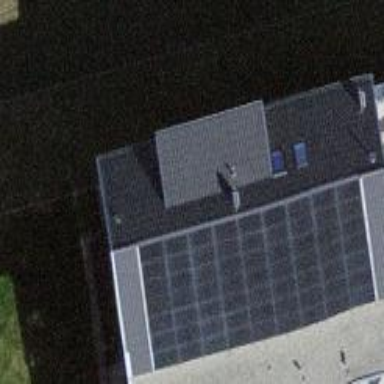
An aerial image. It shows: Solar power generator using photovoltaic method with solar photovoltaic panel types.